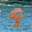
Label: 9